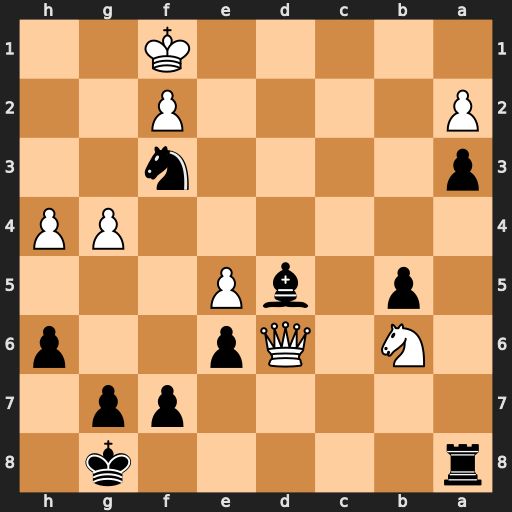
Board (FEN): r5k1/5pp1/1N1Qp2p/1p1bP3/6PP/p4n2/P4P2/5K2
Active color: b
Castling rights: -
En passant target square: -
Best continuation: Nd2+ Ke2 Nc4 Nxa8 Nxd6